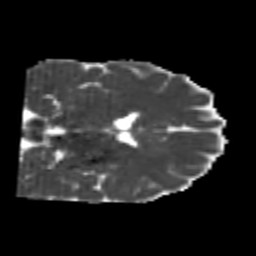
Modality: MD
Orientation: coronal
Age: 25
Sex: male
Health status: healthy
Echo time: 0.074 s